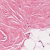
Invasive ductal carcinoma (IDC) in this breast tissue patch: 0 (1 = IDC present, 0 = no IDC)